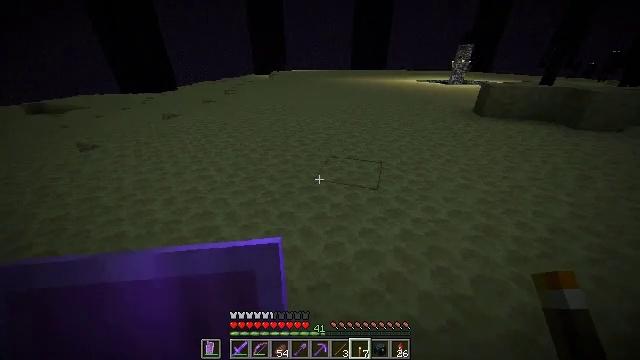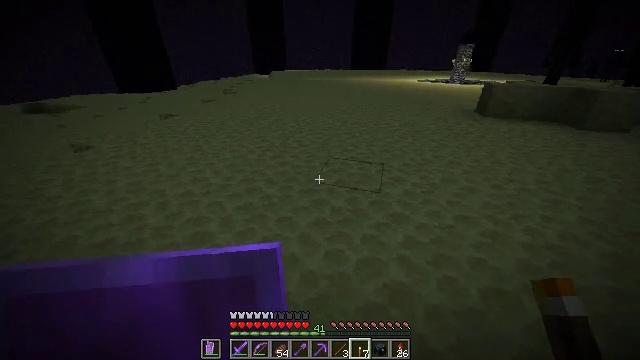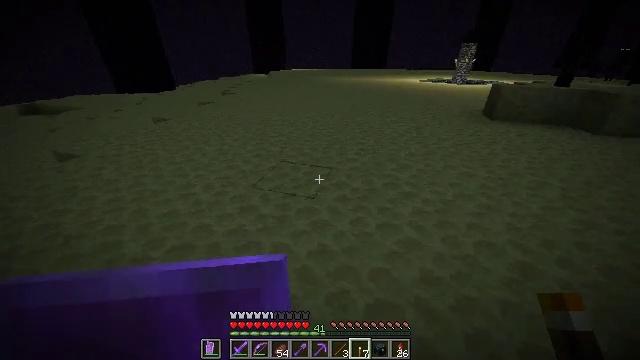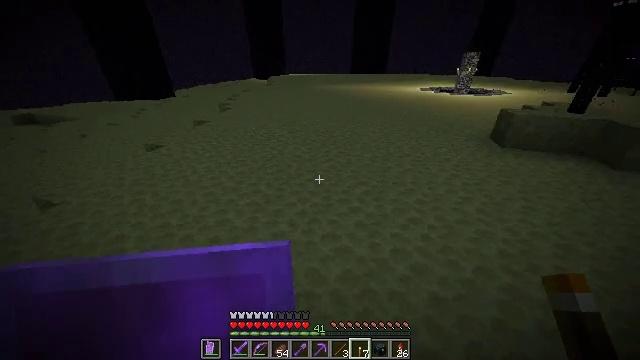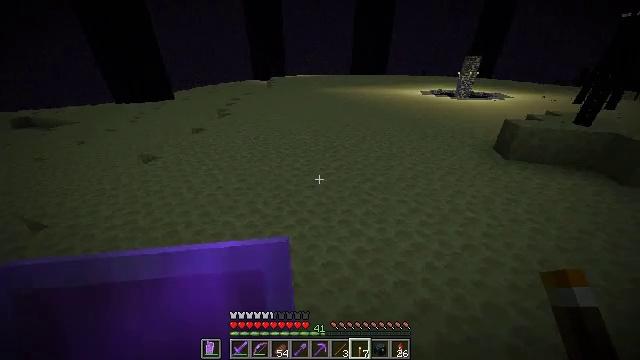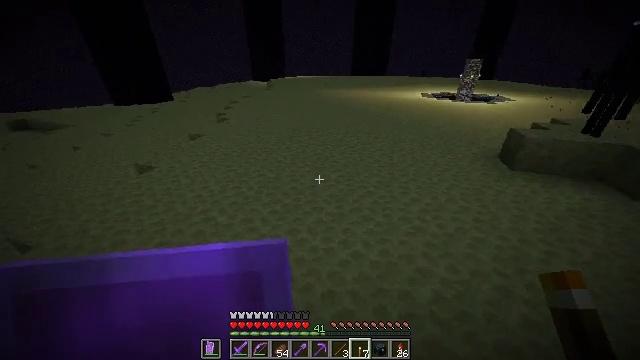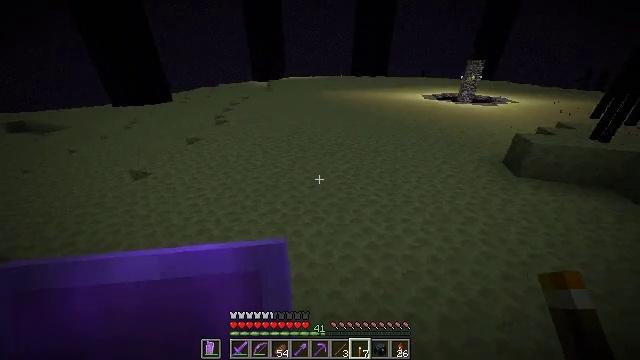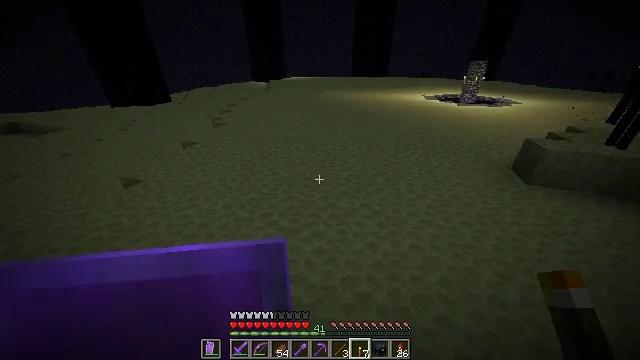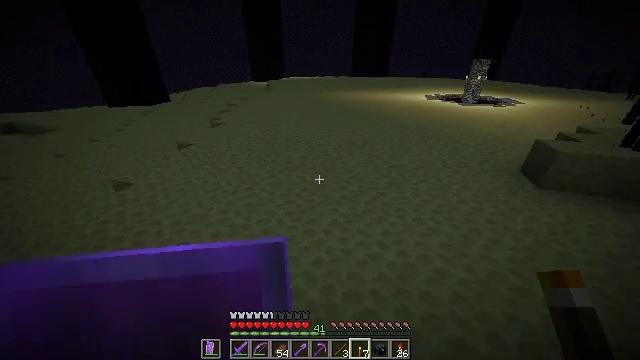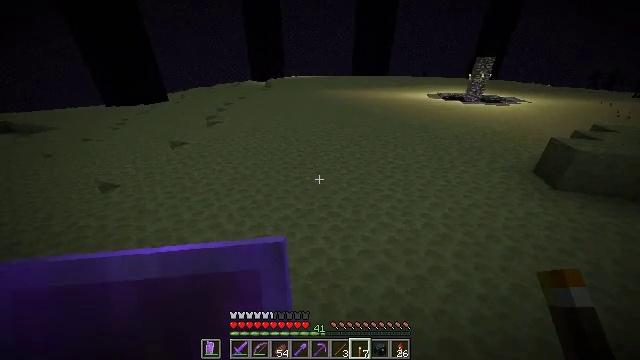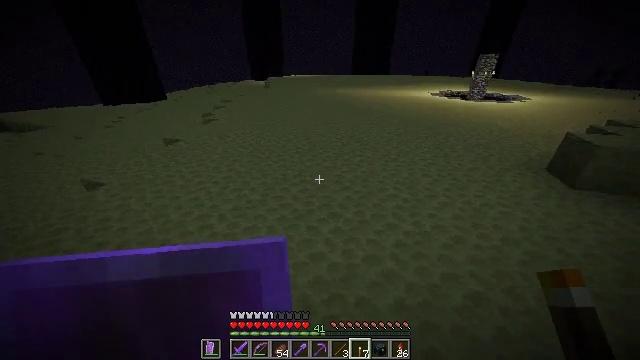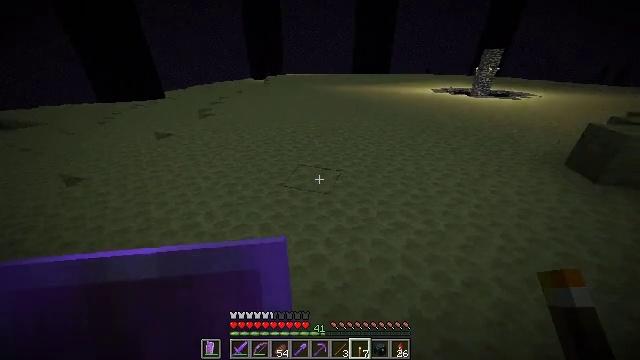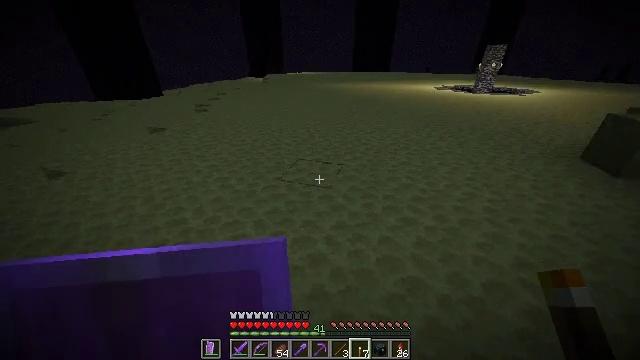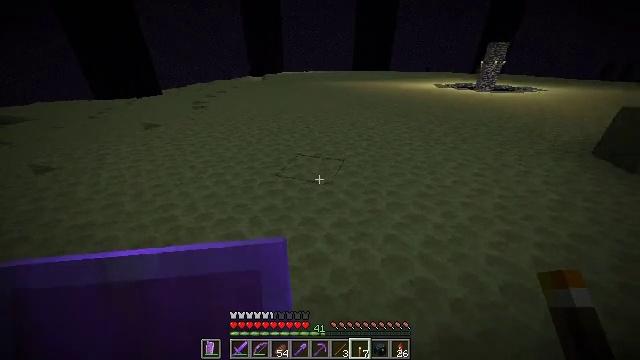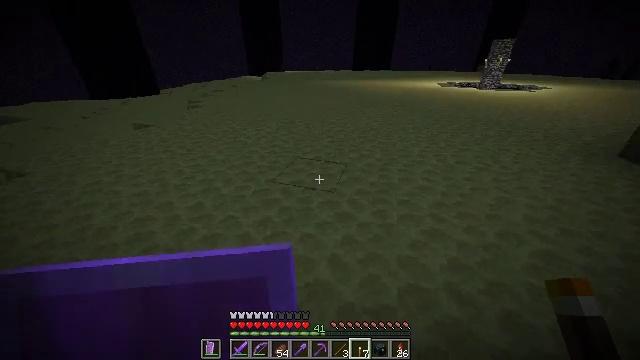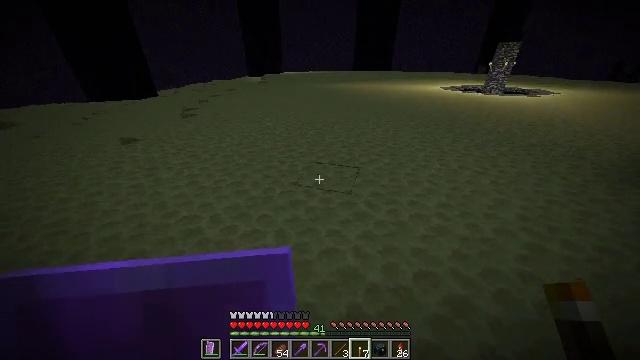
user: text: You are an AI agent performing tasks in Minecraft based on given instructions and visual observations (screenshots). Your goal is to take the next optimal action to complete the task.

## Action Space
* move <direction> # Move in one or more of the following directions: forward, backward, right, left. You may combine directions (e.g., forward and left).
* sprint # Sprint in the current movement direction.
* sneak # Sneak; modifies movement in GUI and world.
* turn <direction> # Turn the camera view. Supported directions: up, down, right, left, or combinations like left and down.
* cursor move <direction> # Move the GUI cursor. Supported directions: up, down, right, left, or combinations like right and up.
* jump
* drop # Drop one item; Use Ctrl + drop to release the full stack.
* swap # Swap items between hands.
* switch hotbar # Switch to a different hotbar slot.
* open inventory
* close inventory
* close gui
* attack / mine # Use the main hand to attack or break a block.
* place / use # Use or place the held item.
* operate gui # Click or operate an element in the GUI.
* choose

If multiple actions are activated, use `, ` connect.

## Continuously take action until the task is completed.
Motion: motion action
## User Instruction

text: Mine the tough obsidian.
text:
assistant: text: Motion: move forward, sprint
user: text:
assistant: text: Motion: move forward, sprint, jump
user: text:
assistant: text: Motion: move forward, sprint, jump
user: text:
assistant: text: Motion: move forward, sprint, jump
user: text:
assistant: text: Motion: move forward, sprint, jump
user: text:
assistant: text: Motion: move forward, sprint, jump
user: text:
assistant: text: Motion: move forward, sprint, jump
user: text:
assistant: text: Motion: move forward, sprint, jump
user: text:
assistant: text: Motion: move forward, sprint, jump
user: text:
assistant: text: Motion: move forward, sprint, jump
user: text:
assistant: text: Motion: move forward, sprint
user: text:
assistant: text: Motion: move forward, sprint
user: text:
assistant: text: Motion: move forward, sprint
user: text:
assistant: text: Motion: move forward, sprint
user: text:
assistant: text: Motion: move forward, sprint, jump
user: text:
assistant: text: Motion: move forward, sprint, jump
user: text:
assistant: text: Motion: move forward, sprint, jump
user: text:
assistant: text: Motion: move forward, sprint, jump
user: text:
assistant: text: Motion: move forward, sprint, jump
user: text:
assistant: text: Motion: move forward, sprint, jump
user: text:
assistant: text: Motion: move forward, sprint, jump
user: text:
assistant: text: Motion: move forward, sprint, turn left, jump
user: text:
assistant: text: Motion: move forward, sprint, turn left
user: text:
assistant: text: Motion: move forward, sprint
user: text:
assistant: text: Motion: move forward, sprint
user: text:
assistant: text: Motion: move forward, sprint
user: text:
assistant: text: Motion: move forward, sprint, jump
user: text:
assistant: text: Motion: move forward, sprint, jump
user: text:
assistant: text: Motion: move forward, sprint, jump
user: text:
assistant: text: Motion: move forward, sprint, jump